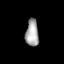
Tissue: prostate
Cell type: T cells
Senescence score: 0.7249
Nuclear area (px): 344
Mean DAPI intensity: 166.282